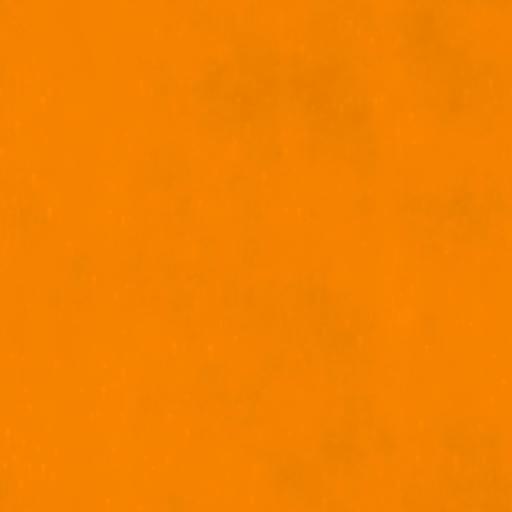
Tags: diamond plate floor industrial metal orange tread yellow